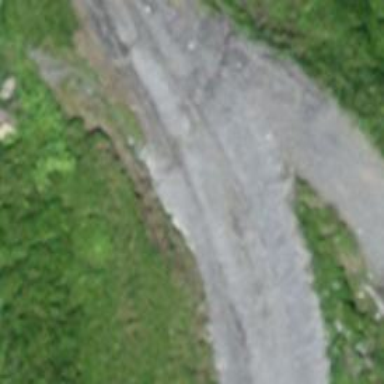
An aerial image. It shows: Gravel track with excellent trail visibility. The track has grade2 tracktype.